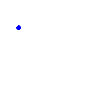
Particle: pion